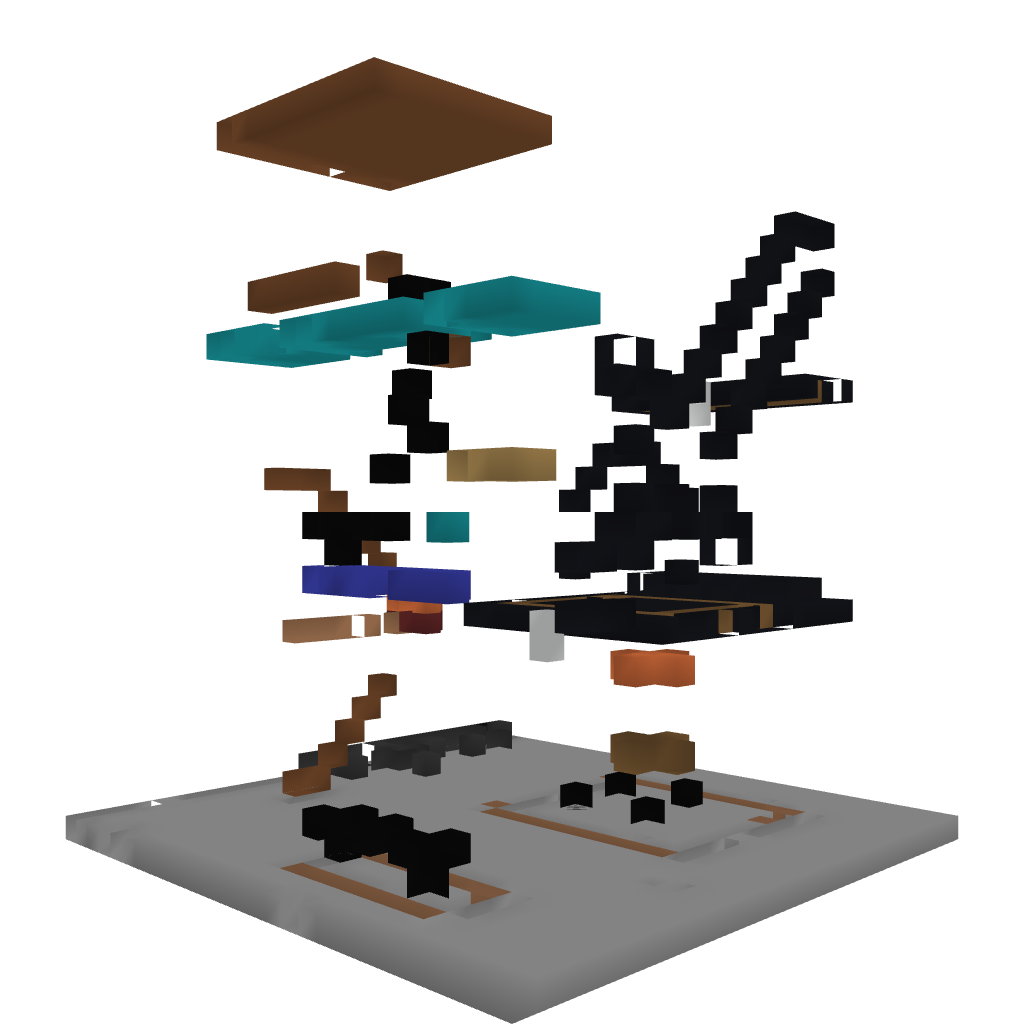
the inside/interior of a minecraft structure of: Steve Holding a Sword [FIXED*]